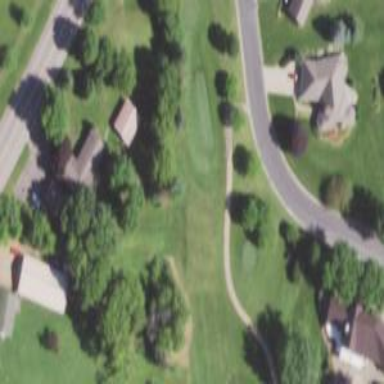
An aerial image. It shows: Path for both road and golf.